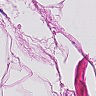
Metastatic tissue present: no